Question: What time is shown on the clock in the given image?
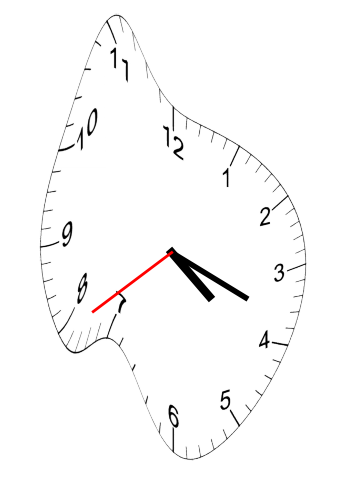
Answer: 04:18:39